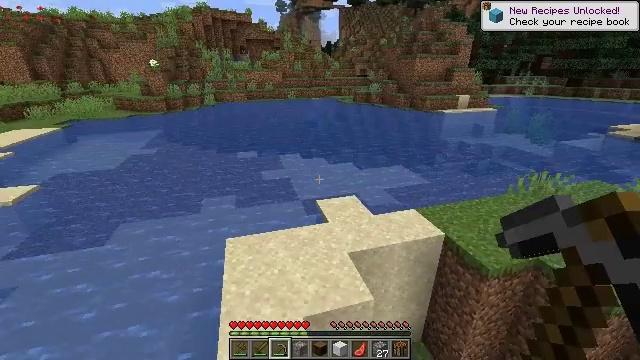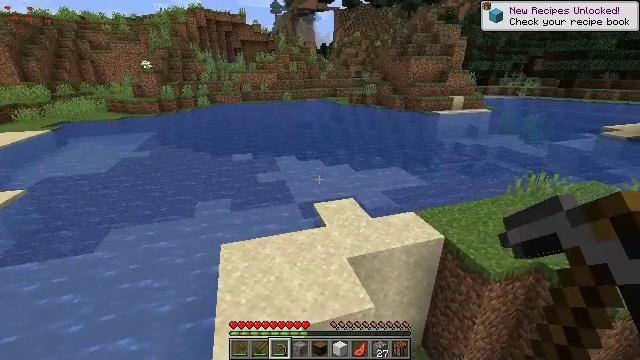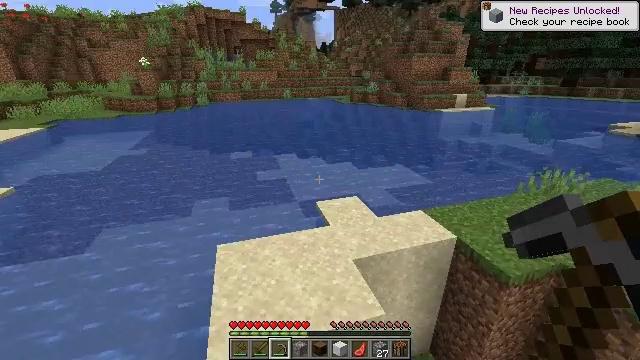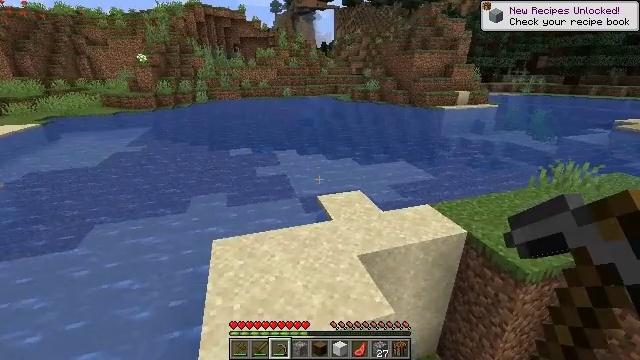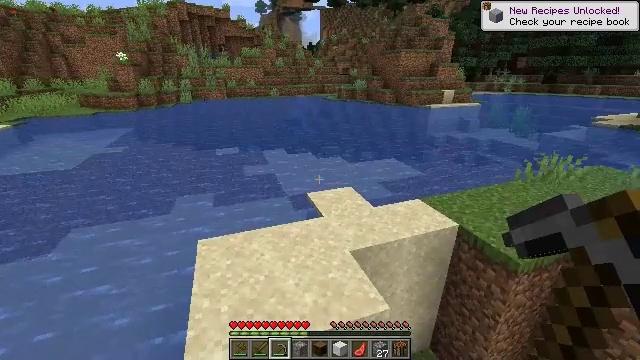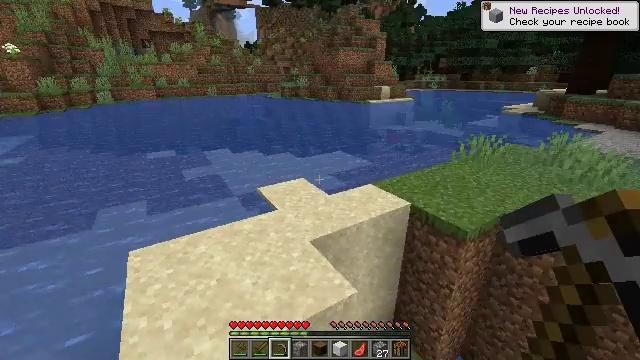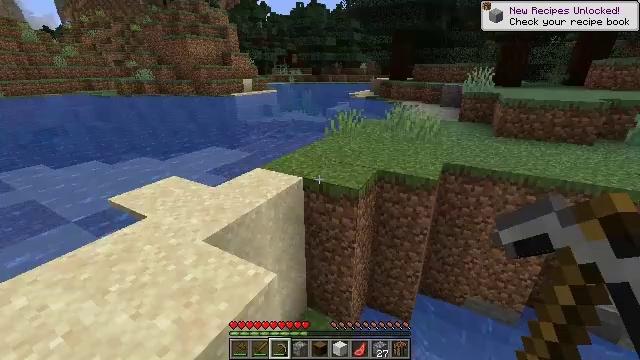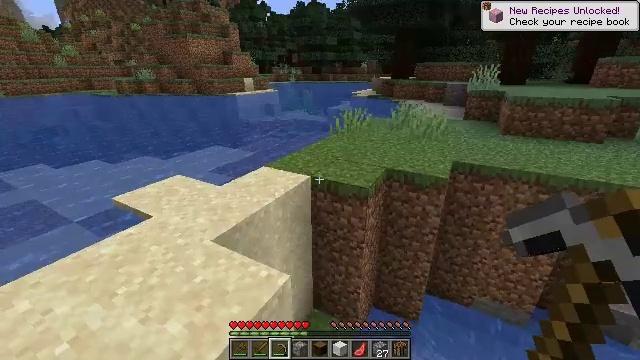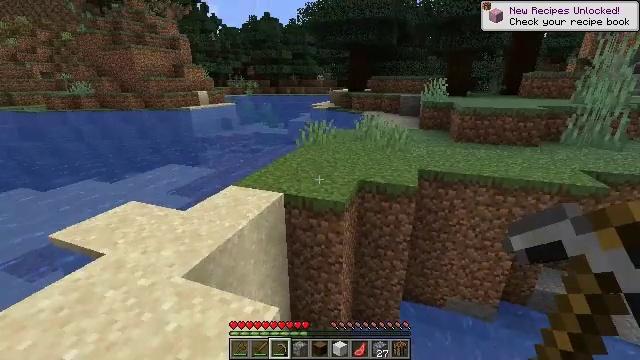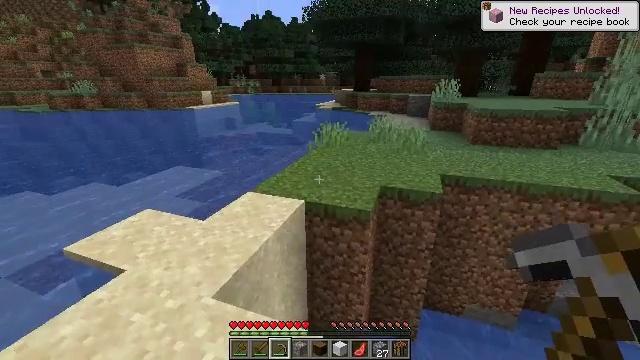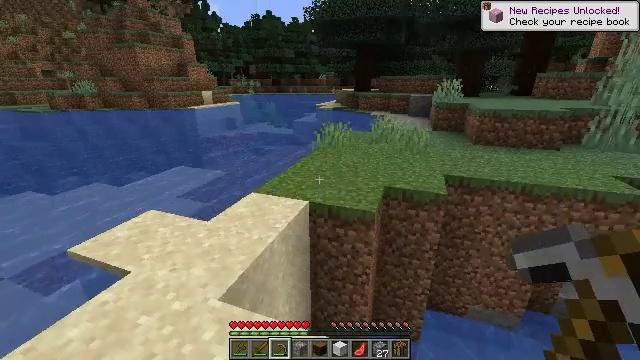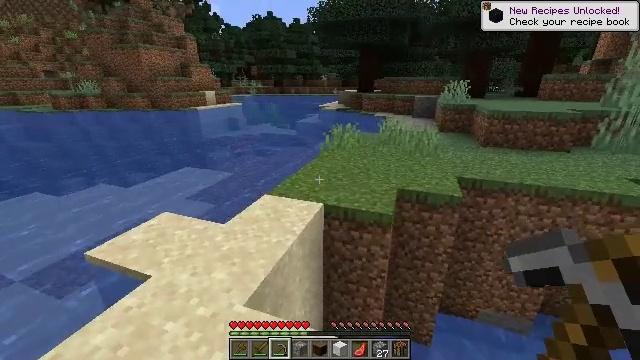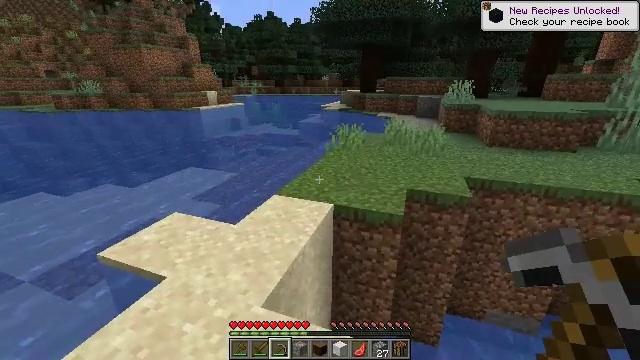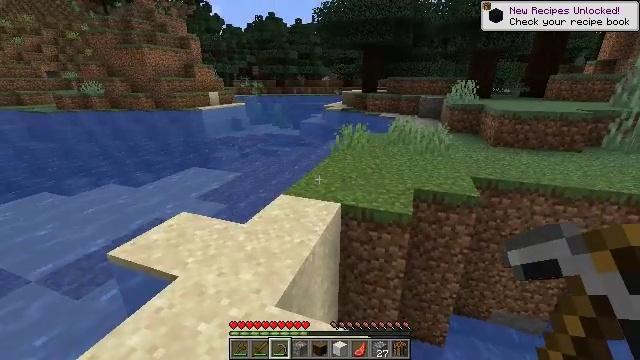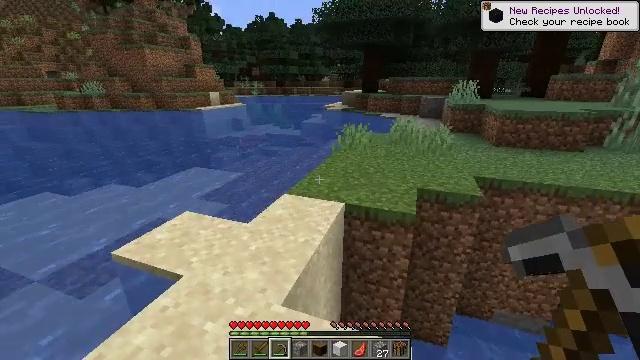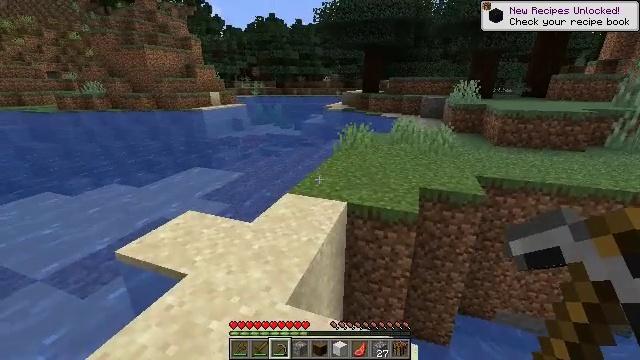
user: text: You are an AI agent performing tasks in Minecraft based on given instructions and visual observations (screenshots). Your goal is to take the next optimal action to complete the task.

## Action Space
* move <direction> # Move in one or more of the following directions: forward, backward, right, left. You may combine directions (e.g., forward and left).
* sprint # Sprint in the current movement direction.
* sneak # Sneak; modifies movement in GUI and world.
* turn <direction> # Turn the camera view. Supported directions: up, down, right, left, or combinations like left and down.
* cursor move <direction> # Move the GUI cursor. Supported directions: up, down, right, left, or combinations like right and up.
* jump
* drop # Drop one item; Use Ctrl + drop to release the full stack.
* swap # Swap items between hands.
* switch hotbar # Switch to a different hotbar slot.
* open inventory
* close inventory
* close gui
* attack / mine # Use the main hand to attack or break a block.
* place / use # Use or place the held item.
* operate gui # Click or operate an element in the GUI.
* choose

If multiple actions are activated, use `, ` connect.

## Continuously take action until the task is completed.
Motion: motion action
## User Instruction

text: Remove the tall grass to clear the area.
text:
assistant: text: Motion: move forward, turn right
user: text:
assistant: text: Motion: move forward
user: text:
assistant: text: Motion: move forward
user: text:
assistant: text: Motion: move forward and move left, turn right
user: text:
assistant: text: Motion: move forward and move left, turn right
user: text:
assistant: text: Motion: move forward and move left, turn right
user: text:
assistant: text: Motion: move forward and move left
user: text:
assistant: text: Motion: move forward and move left, turn right and up
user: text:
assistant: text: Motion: move left
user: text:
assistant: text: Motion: move left
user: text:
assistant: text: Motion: move left
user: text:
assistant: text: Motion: no_op
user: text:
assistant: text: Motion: no_op
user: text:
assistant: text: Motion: no_op
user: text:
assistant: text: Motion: no_op
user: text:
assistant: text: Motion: turn right and up
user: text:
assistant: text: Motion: move left, turn right and up
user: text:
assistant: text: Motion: move left, turn right and up
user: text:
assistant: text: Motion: move left, turn right
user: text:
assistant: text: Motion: no_op
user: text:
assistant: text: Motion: no_op
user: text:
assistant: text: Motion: no_op
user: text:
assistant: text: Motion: no_op
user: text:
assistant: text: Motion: no_op
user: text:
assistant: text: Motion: no_op
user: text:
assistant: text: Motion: no_op
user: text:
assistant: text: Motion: no_op
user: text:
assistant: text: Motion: no_op
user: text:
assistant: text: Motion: no_op
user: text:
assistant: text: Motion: no_op